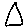
Label: triangle